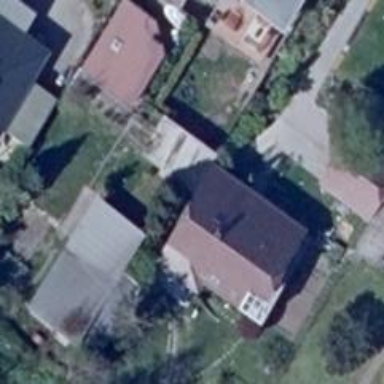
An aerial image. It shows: Detached building.